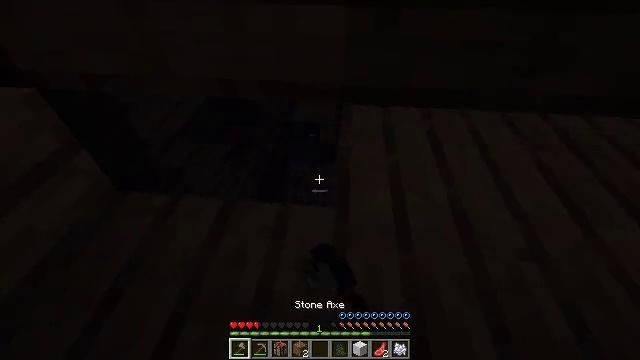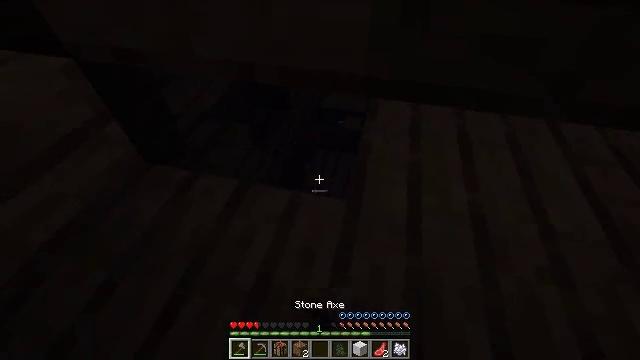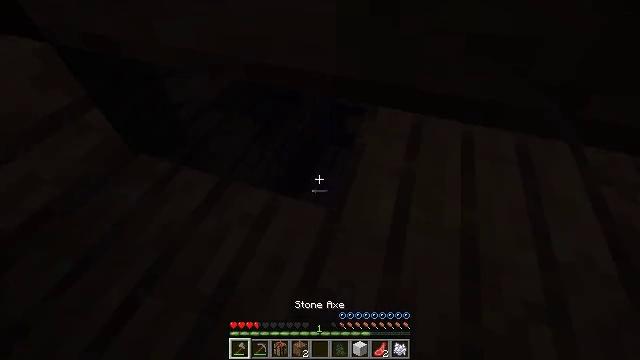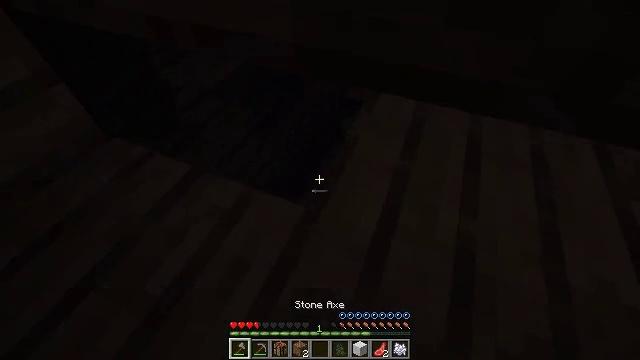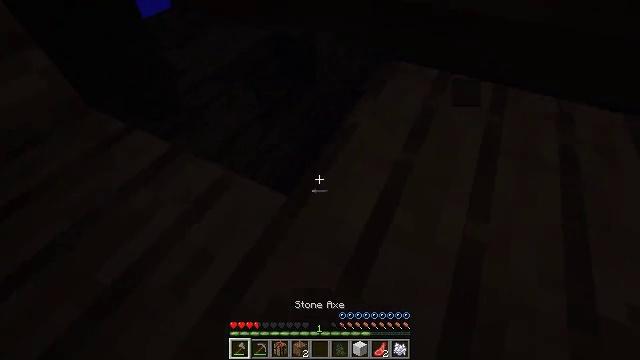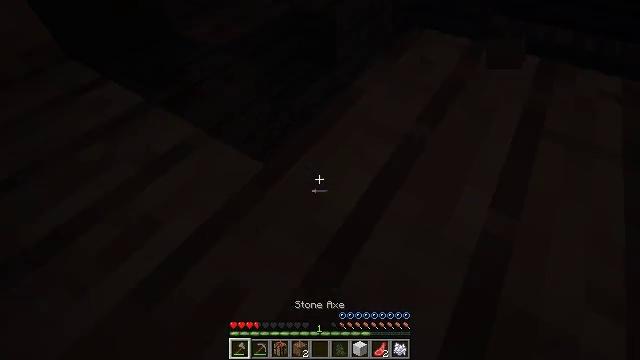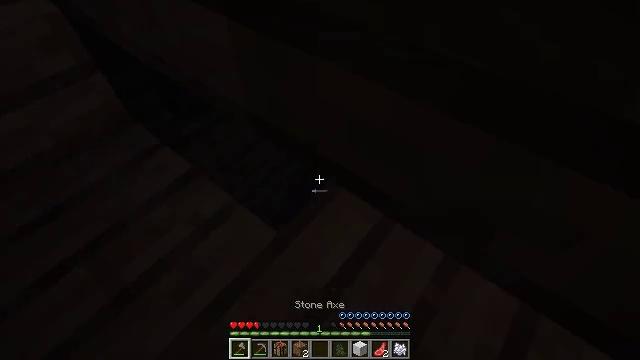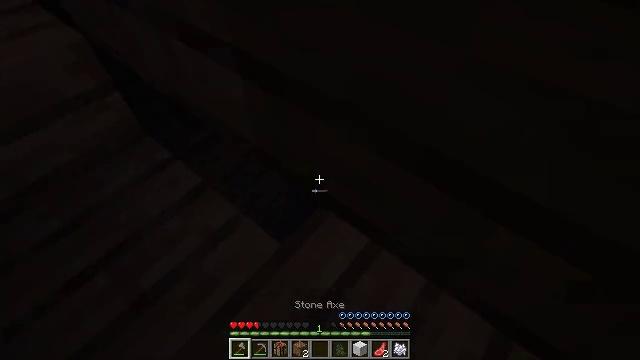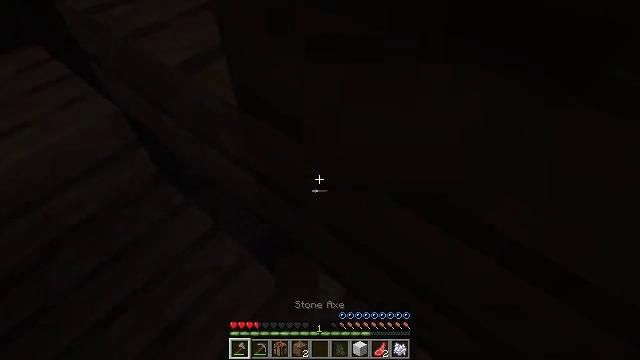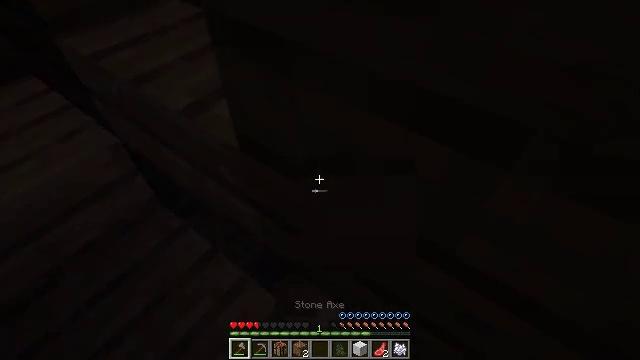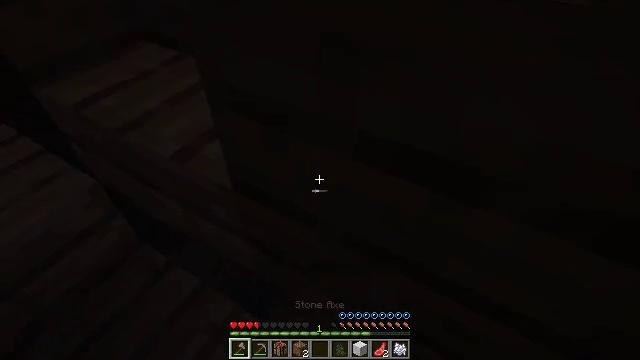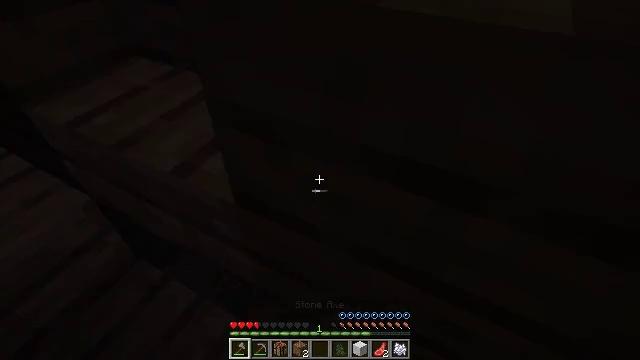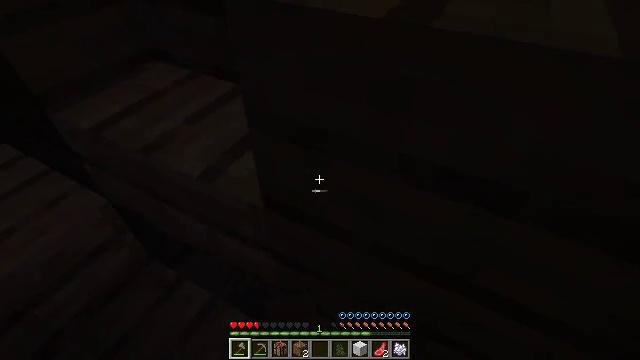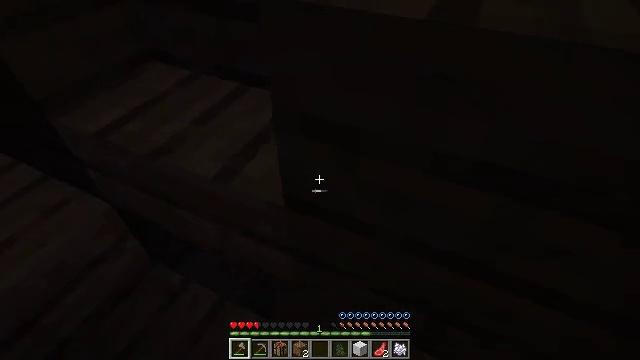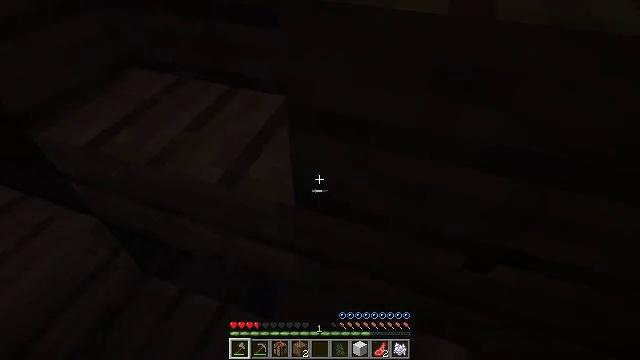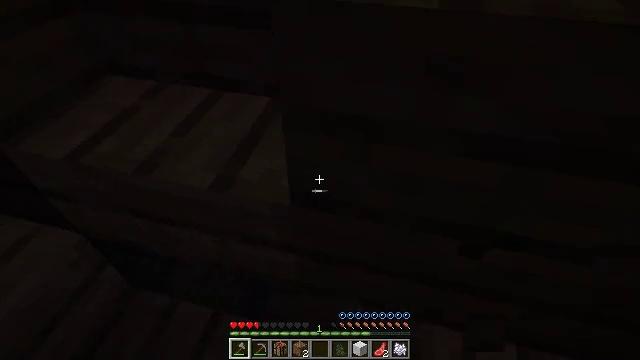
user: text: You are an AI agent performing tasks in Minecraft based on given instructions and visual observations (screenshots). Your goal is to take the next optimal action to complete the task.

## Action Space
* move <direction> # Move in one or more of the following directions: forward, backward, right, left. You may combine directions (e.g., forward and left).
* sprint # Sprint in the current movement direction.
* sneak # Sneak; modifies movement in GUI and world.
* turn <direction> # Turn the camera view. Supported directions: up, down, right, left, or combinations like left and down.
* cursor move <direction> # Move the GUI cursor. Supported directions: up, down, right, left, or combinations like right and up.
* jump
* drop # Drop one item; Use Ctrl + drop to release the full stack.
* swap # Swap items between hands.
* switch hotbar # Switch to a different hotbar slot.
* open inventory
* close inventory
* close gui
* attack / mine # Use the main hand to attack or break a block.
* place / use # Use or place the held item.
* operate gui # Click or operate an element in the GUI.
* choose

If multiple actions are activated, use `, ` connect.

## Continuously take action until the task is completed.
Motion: motion action
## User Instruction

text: Break the jungle stairs to collect them.
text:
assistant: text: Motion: move forward, turn left and down, attack / mine
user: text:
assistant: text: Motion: move forward, turn left and down, attack / mine
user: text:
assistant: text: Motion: move forward, turn left, attack / mine
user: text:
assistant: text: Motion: turn left, attack / mine
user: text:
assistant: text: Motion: turn left, attack / mine
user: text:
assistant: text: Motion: turn left and down, attack / mine
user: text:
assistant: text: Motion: attack / mine
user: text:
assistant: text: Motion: move left, turn up, attack / mine
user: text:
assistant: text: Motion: move left, turn right and up, attack / mine
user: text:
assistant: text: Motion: move left, turn right and up, attack / mine
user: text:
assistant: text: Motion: move left, turn right and up, attack / mine
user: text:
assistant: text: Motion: move left, attack / mine
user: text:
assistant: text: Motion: move left, turn right, attack / mine
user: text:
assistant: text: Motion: move left, turn right, attack / mine
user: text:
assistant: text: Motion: turn right, attack / mine
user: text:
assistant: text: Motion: attack / mine
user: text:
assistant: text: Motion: attack / mine
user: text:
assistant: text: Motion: attack / mine
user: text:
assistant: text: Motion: attack / mine
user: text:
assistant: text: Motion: attack / mine
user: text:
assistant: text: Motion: attack / mine, switch to hotbar 1
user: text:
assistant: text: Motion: turn left, attack / mine, switch to hotbar 1
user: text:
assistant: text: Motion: turn left and down, attack / mine, switch to hotbar 1
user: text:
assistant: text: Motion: attack / mine
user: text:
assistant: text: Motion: attack / mine
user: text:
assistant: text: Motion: attack / mine
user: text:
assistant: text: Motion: attack / mine
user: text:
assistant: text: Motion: attack / mine
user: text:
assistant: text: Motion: turn right and up, attack / mine
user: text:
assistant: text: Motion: turn right and up, attack / mine